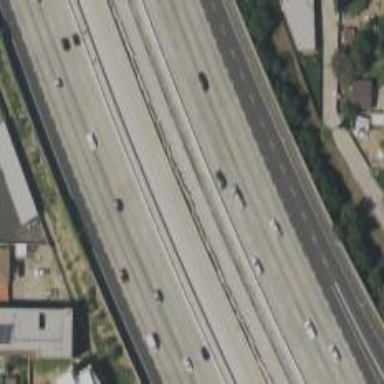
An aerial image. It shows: View of motorway.